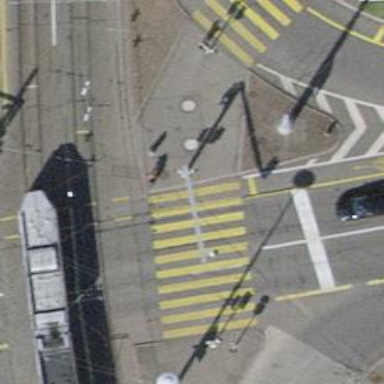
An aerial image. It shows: Road with traffic signals and zebra crossing. The crossing markings are zebra.